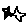
Label: star